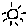
Label: sun